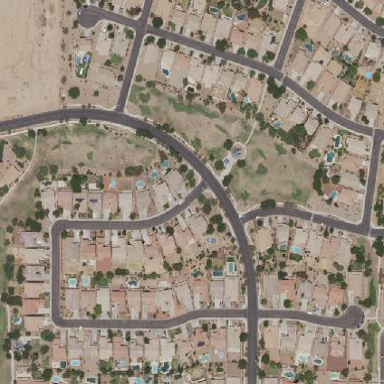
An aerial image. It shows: Residential area consisting of single-family homes.